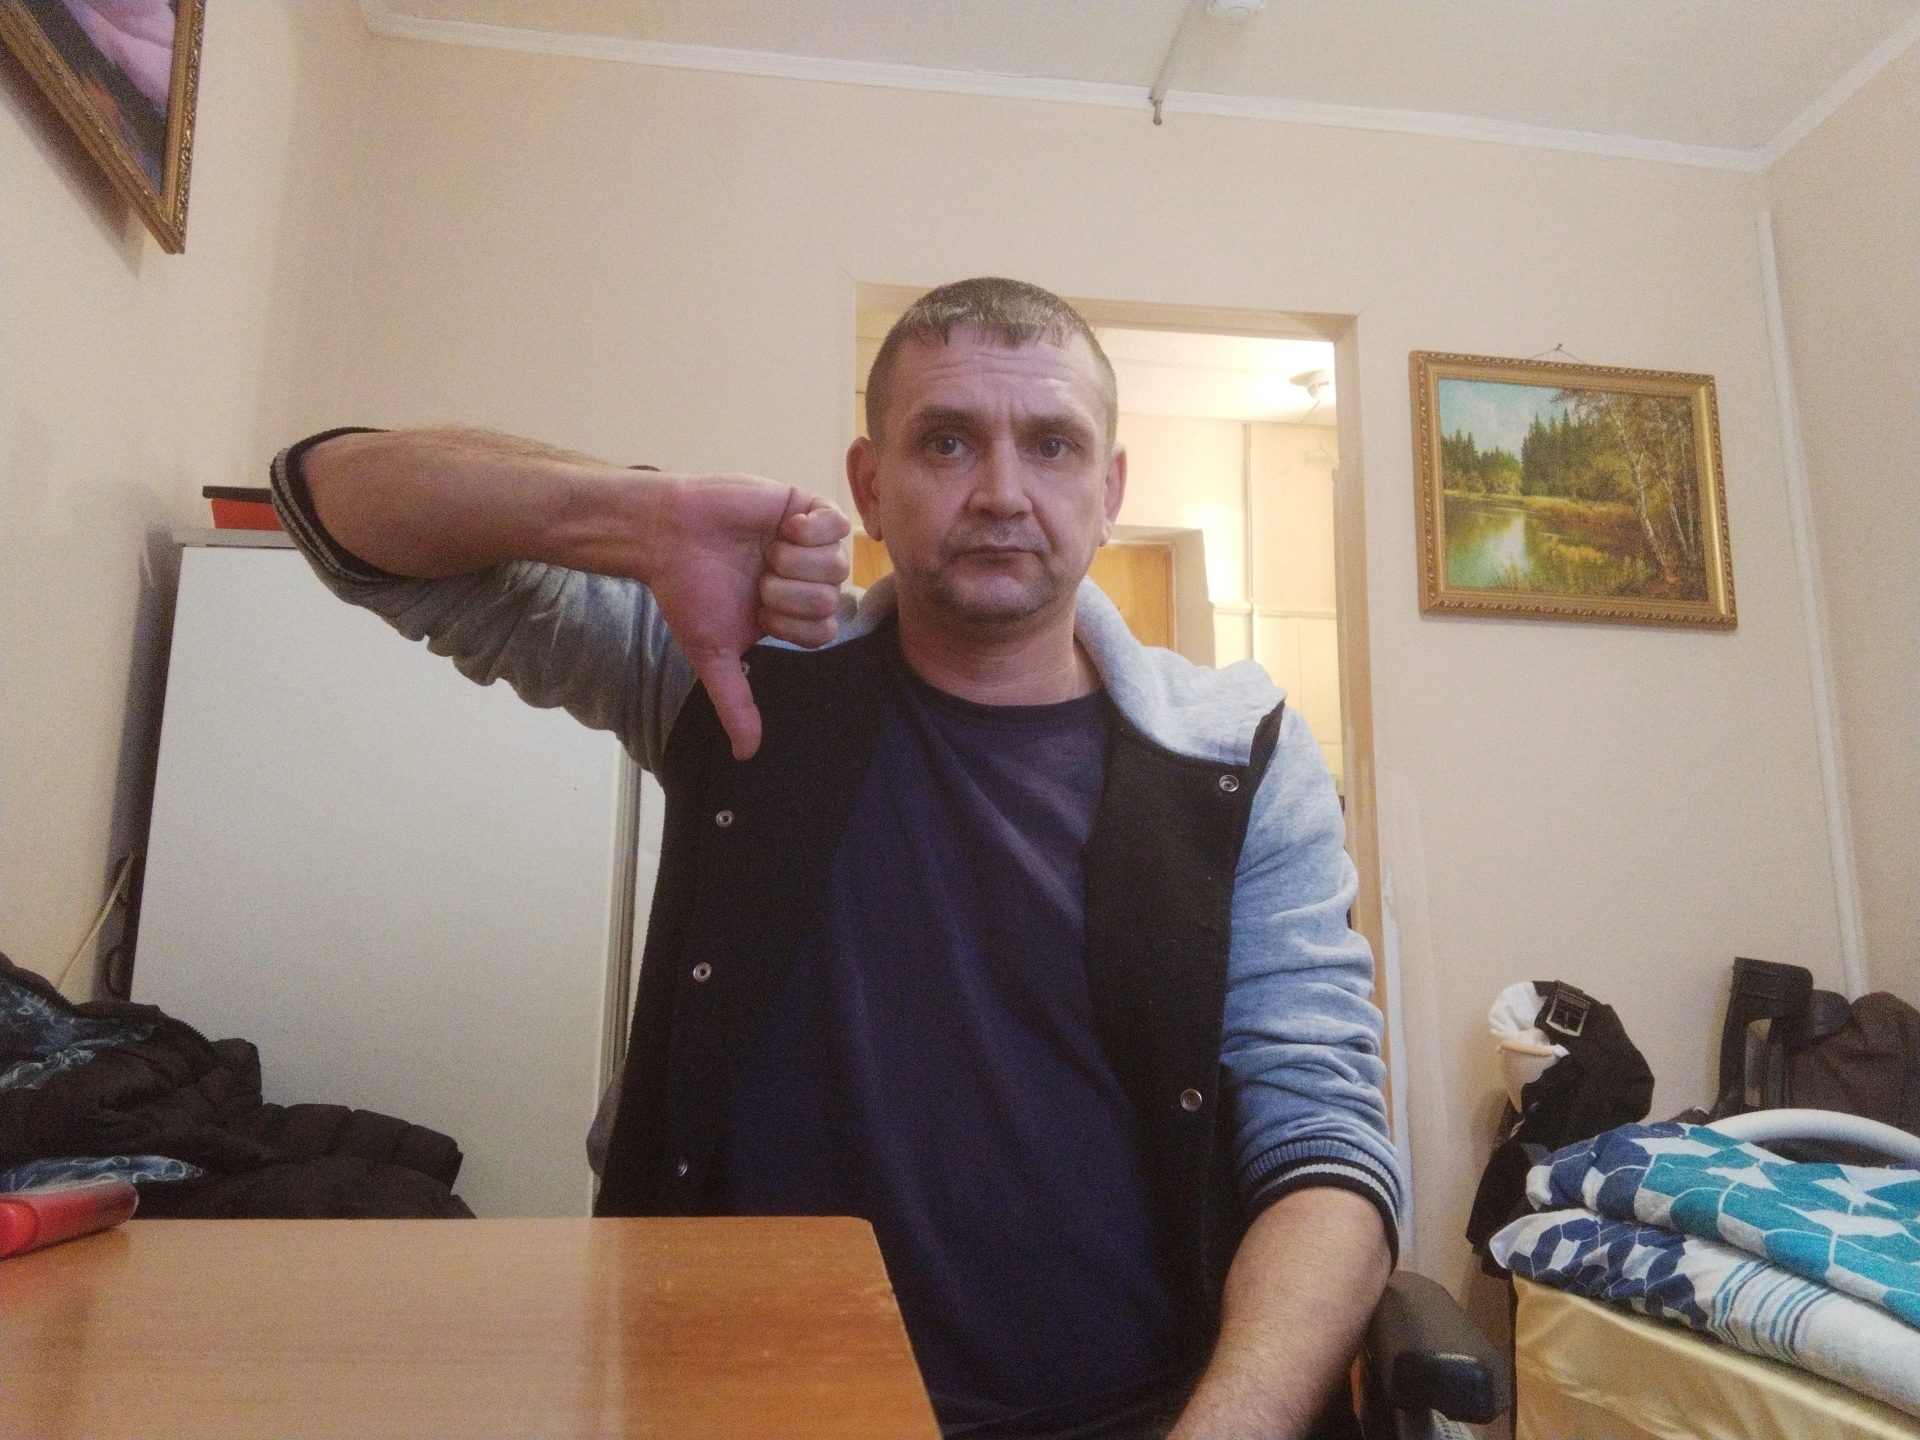
Label: noise